Field crop: tomato
Growth stage: 2
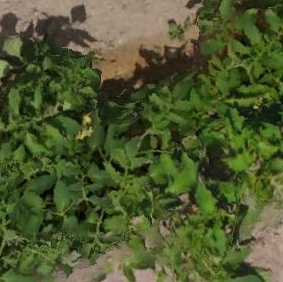
Species: tomato